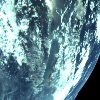
Label: cloud